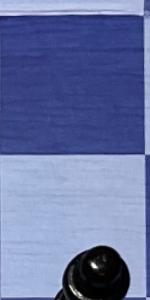
Label: Empty